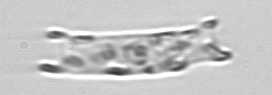
Label: Eucampia